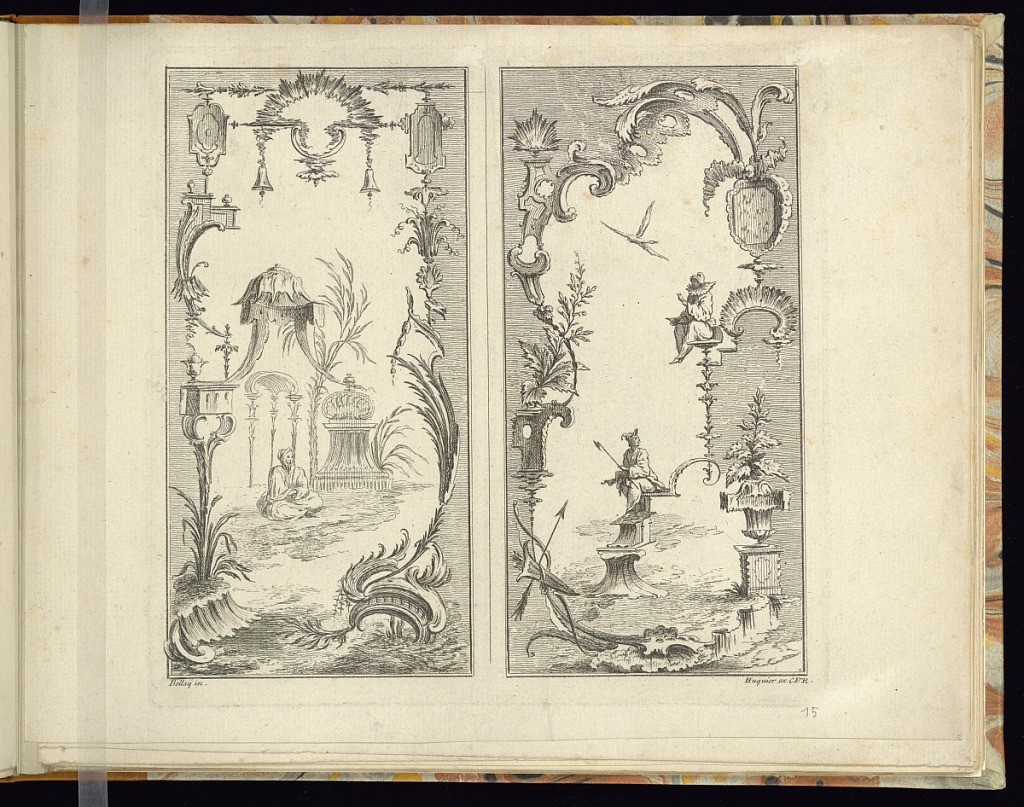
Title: Two Panel Designs
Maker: Bellay, French, active from 1734
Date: ca.1734-49
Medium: Etching and engraving on laid paper
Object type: Print
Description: Two designs for ornamental panels printed on the same plate, side-by-side. The designs feature rococo and chinoiserie motifs with ornately decorated frames featuring leaves, c-scrolls, feathers, shells, rinceaux, cartouches, bells, fleurons, a bow and quiver of arrows, and vases. In the center of each panel are figures within fantastical landscapes. To the left, a man sits crossed legged on a river bend with canopies and a fantastical monument behind him. To the right, two figures sitting on the platforms/ steps stemming from the borders, one of them holding an axe, with a bird flying above. The plate is signed.